Field crop: maize
Growth stage: 2
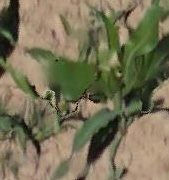
Species: maize